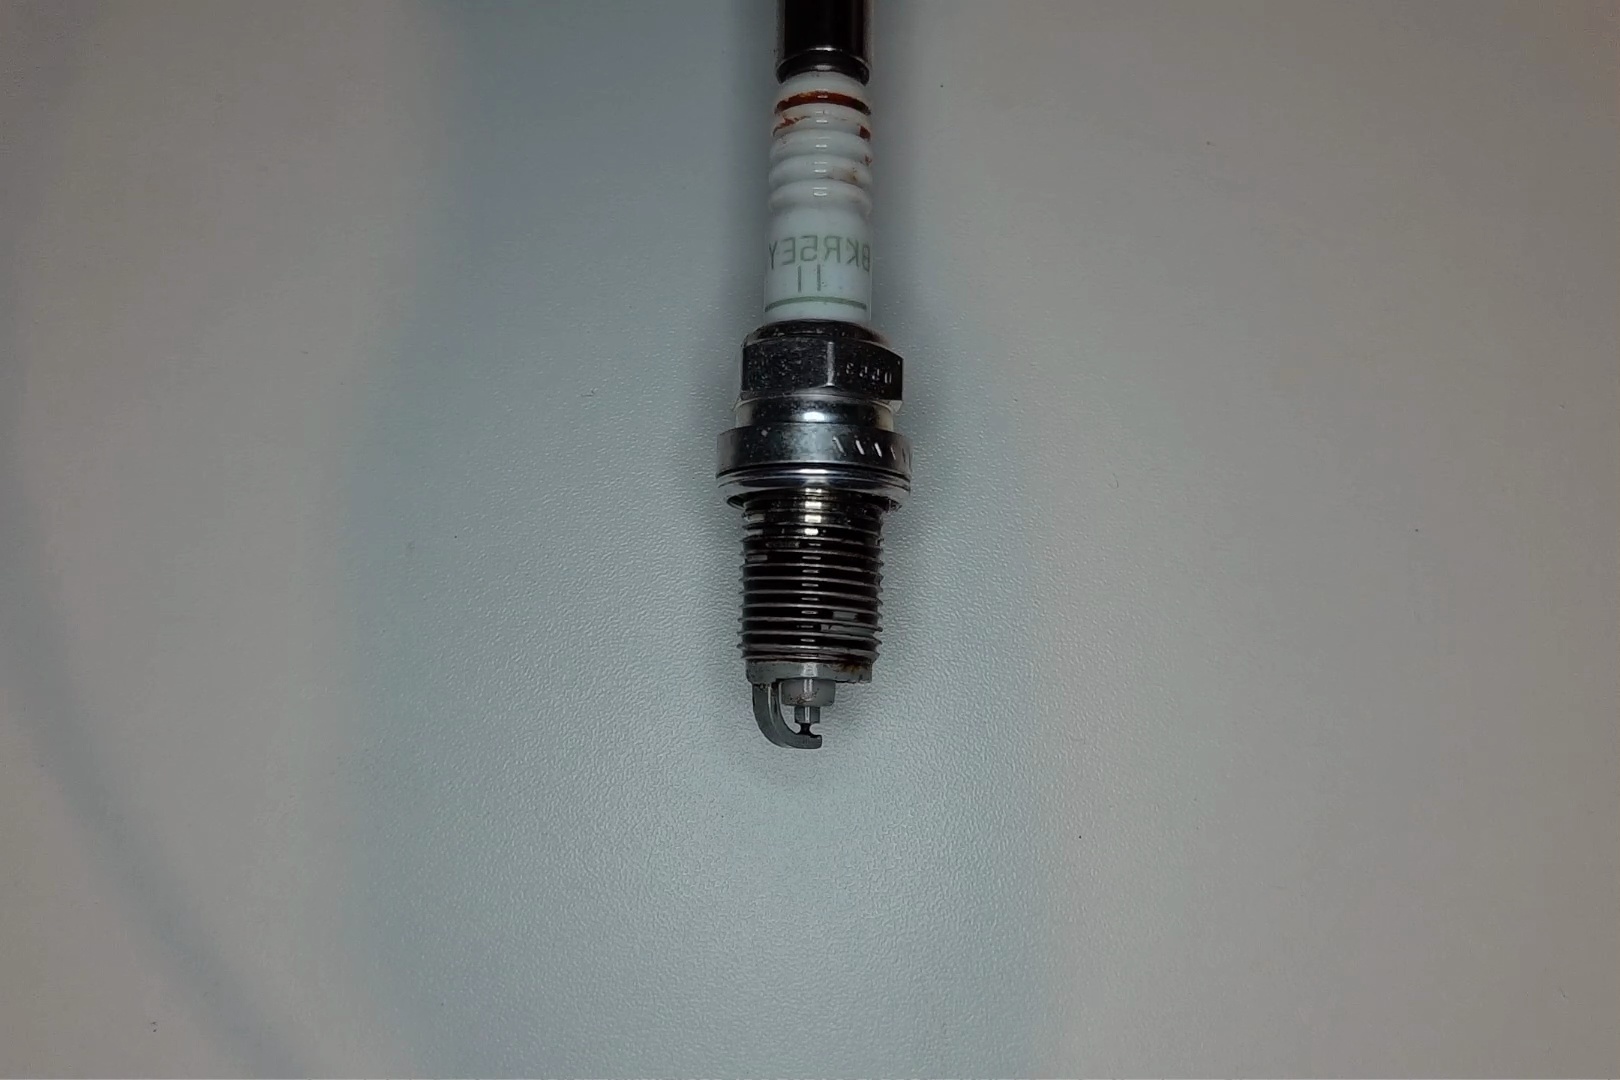
Label: anomaly